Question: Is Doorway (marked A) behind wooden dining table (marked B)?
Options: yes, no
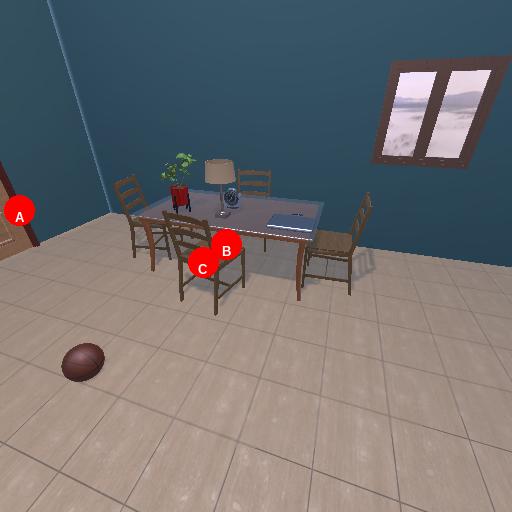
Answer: yes